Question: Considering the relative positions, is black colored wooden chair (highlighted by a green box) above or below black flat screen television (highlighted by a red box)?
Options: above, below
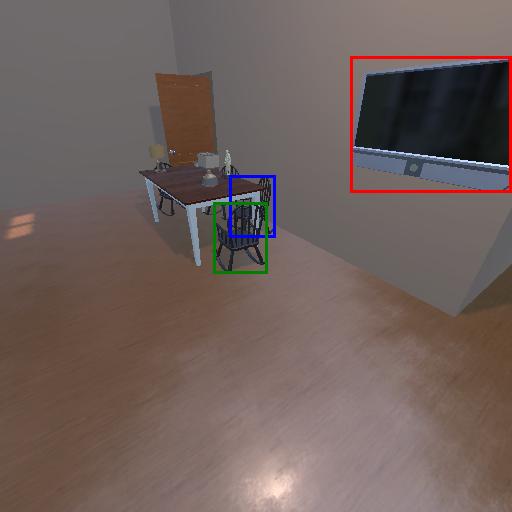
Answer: above